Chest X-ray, PA view. Patient: 34 years old, sex M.
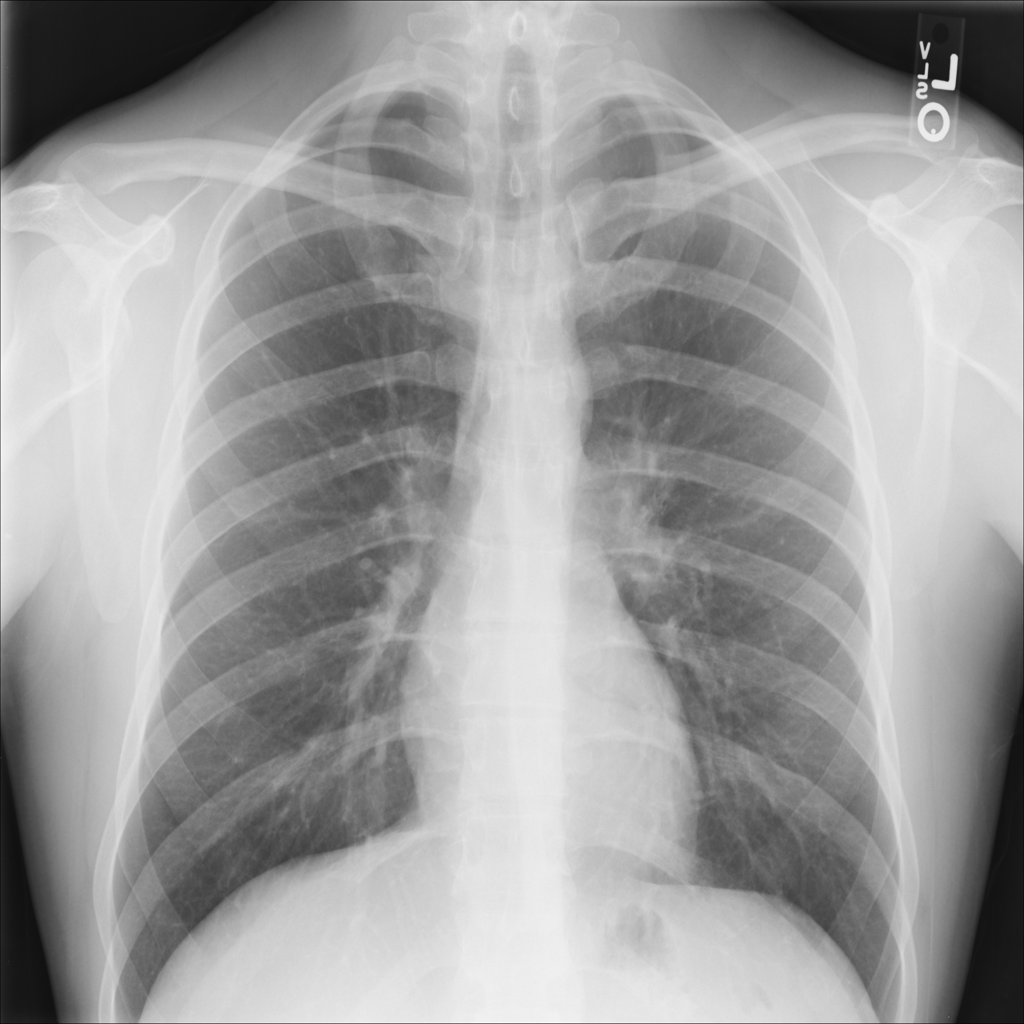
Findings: No Finding